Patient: sex M, age 48
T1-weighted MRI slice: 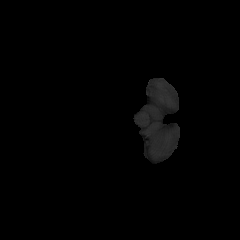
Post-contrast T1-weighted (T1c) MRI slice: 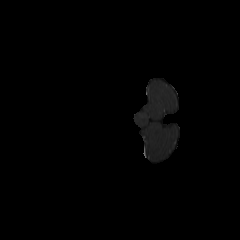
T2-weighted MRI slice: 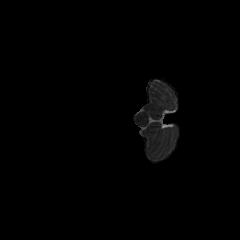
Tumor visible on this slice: no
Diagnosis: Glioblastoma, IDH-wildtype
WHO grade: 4